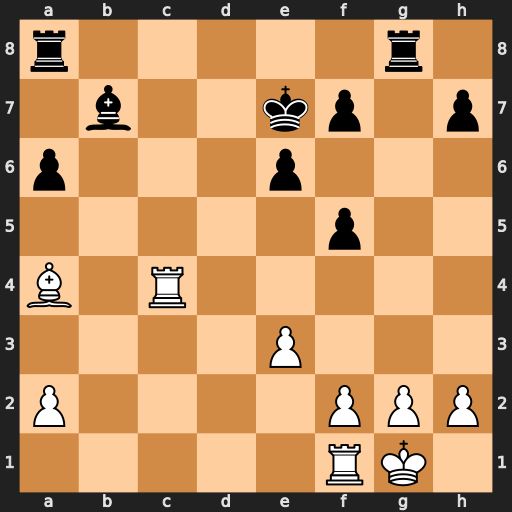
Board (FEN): r5r1/1b2kp1p/p3p3/5p2/B1R5/4P3/P4PPP/5RK1
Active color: w
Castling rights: -
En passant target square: -
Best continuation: Rc7+ Kf6 Rxb7